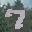
Label: 7